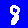
Digit: 8